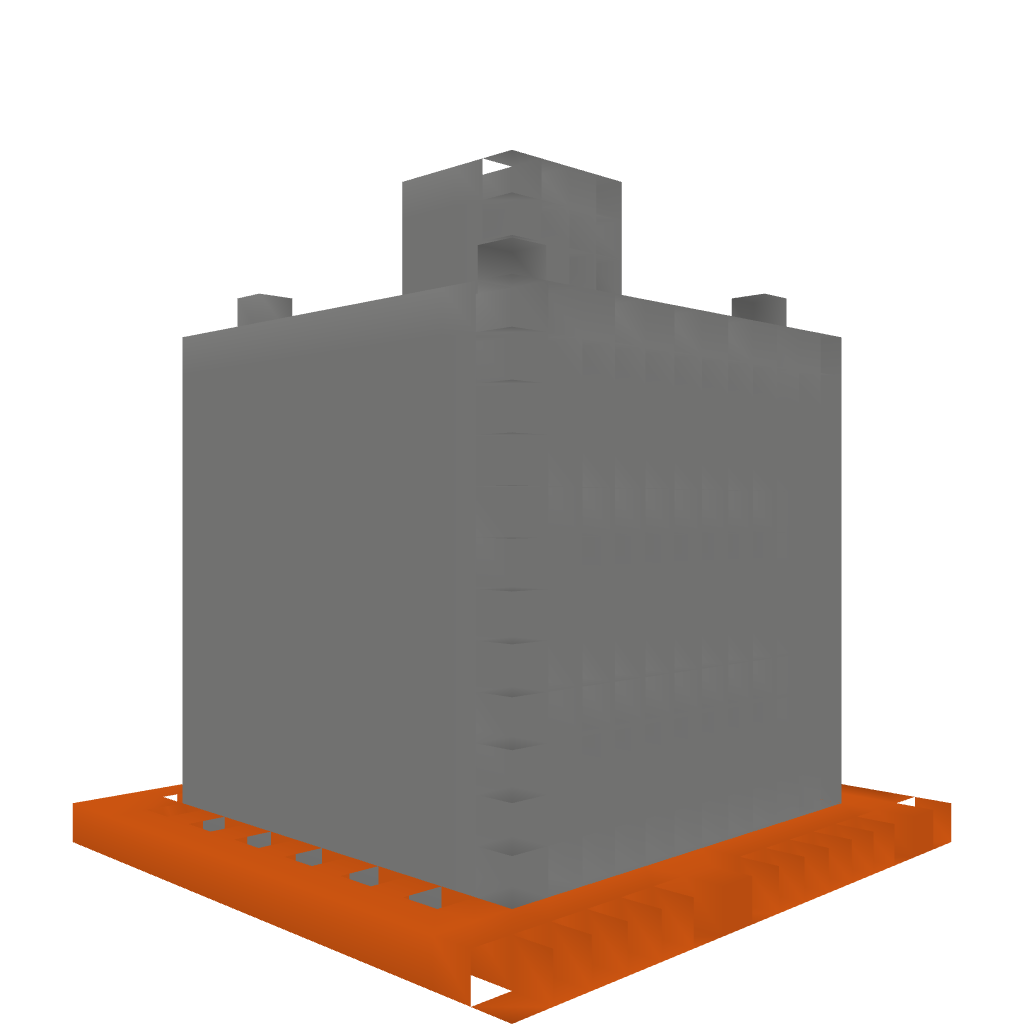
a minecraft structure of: castle 4